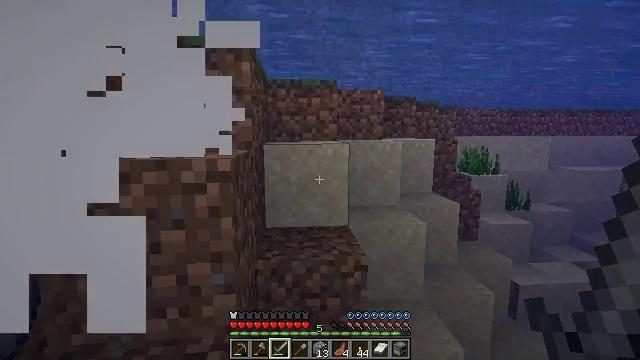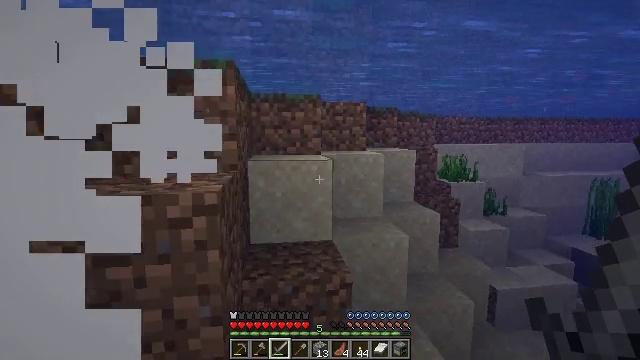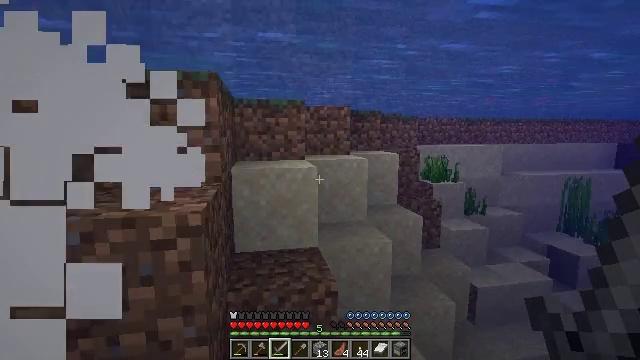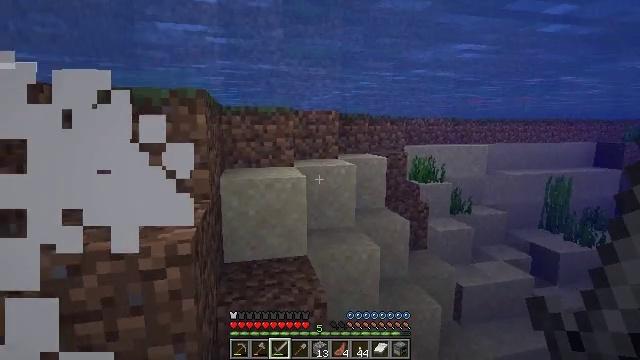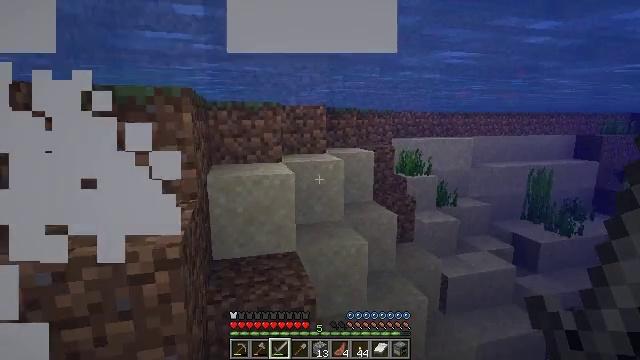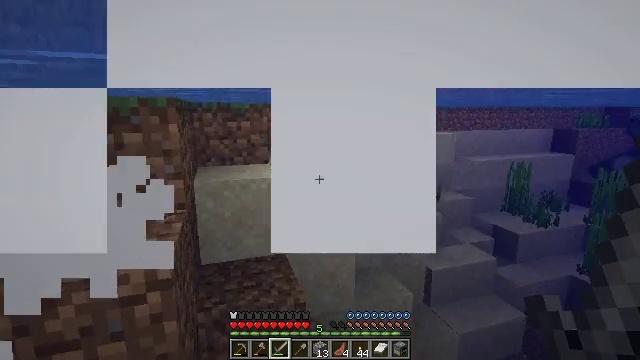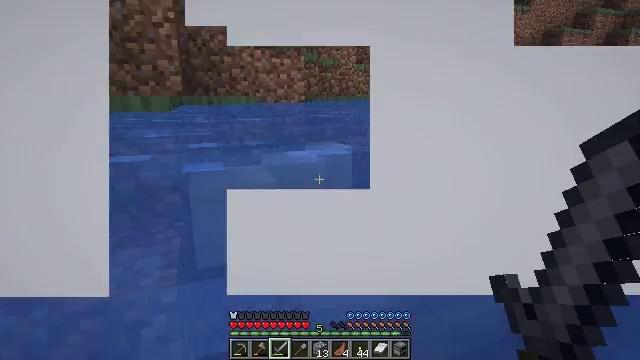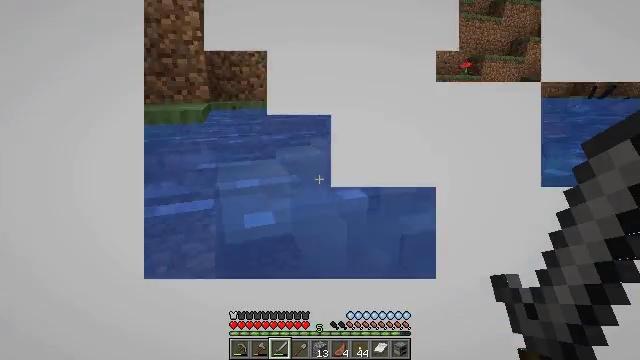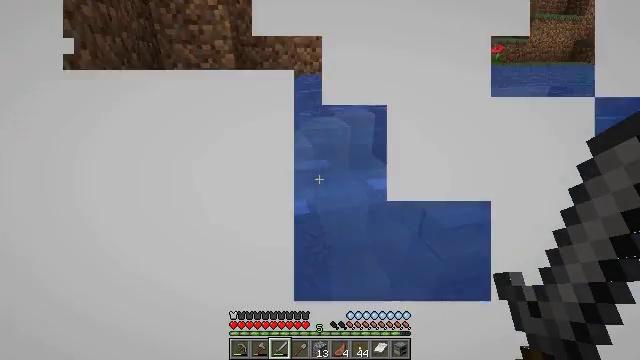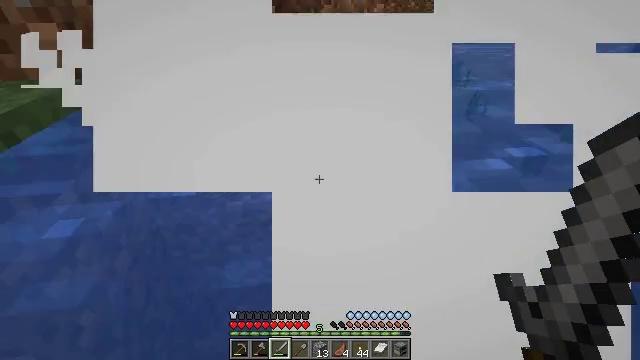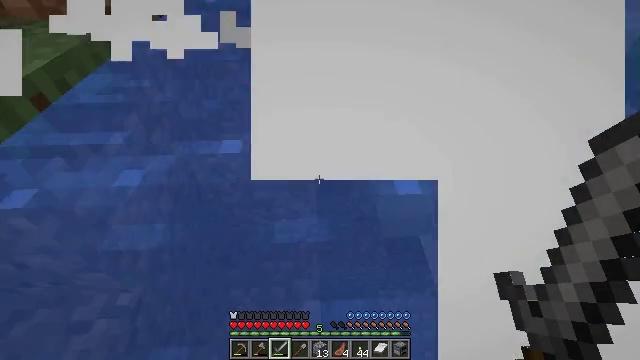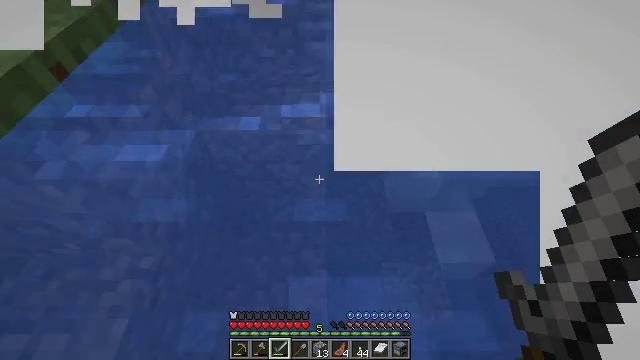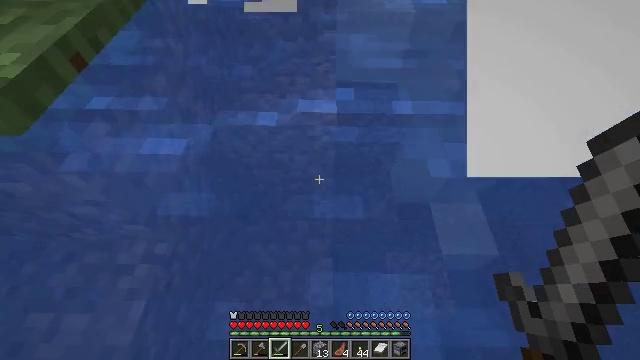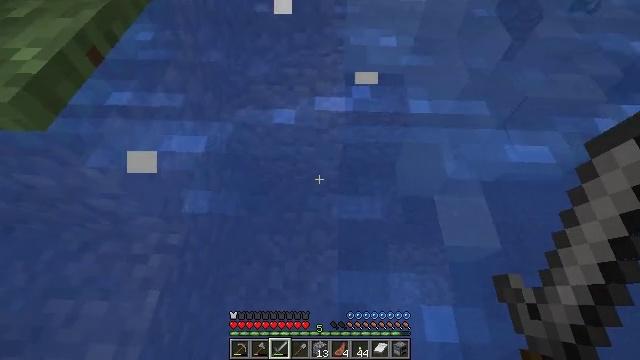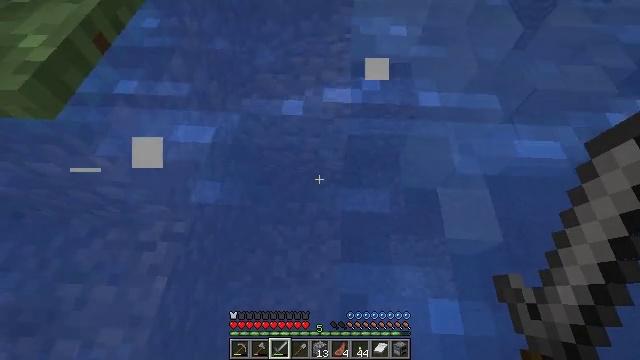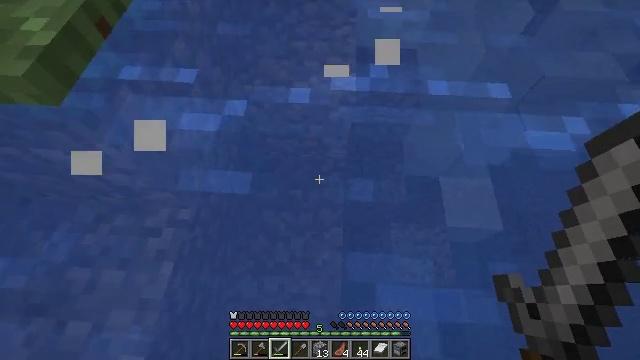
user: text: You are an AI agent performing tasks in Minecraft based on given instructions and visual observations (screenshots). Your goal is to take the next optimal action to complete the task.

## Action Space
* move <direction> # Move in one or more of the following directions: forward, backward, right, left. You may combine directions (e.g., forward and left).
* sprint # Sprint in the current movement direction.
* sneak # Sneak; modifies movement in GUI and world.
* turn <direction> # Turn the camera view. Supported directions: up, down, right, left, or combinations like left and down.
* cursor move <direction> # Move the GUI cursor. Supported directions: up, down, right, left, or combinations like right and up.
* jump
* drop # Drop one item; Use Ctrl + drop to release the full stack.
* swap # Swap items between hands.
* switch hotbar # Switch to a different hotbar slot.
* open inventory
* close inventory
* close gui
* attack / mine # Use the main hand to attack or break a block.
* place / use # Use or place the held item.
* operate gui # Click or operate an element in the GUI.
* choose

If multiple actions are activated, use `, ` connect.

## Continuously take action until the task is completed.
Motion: motion action
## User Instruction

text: Remove a lilac from the inventory.
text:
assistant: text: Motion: move left, turn right, jump
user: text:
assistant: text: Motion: move left, turn right, jump
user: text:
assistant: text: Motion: move left, turn right, jump
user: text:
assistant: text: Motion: move left, turn right and down, jump
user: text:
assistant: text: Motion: move left, turn right and down, jump
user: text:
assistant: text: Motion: move left, turn right and down, jump
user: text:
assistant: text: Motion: move left, turn down
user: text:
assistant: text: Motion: move left, turn left and down
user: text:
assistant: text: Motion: move left, turn left and down
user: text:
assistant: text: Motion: turn left and down
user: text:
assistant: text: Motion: turn left and down
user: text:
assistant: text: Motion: turn left and down
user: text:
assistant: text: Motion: turn down
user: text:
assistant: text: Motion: turn left and down
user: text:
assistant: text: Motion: turn down
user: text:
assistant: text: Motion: turn down
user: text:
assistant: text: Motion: turn down
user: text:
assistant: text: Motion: turn down
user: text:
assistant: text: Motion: turn down
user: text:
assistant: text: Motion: turn right and down
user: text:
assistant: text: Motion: turn right and down
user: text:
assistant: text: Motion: turn down
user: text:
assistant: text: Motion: turn down
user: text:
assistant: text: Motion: turn right and down
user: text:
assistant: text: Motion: turn down
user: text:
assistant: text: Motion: move forward, turn down
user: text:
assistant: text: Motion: move forward, turn down
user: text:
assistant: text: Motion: move forward, turn down
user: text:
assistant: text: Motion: move forward, turn down
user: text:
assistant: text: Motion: move forward, turn down